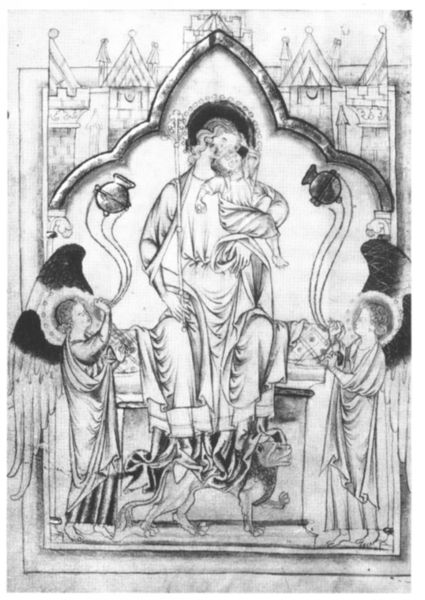
Titel: Psalter
Institution: London, British Library
Schlagwörter: flügel, weiß, menschen, stadt, frau, schwarz, tuch, malerei, architektur, falten, federn, mensch, rahmen, figur, kind, mutter, person, gotik, engel, kuss, dächer, grafik, thron, zinnen, buch, türme, fass, schoss, nimbus, spitzbogen, christus, jesus, mittelalter, weihrauch, baldachin, löwe, maria, zepter, schwenken, buchmalerei, thronend, vielpass, rauchfass, zeoter